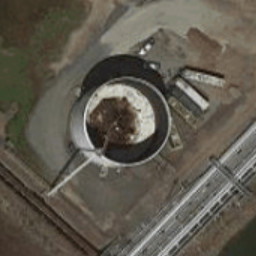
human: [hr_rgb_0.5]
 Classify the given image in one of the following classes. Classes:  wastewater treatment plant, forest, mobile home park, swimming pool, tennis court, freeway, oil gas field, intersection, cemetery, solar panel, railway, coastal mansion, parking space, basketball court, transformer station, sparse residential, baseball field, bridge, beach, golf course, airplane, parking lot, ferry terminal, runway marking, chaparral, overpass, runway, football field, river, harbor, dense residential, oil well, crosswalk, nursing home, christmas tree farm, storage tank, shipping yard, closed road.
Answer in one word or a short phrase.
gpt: storage tank